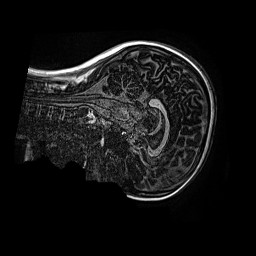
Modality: MP2RAGE
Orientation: sagittal
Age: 10
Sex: female
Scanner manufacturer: siemens
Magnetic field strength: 3 T
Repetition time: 4 s
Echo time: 0.00299 s